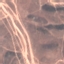
Land use / land cover class: HerbaceousVegetation